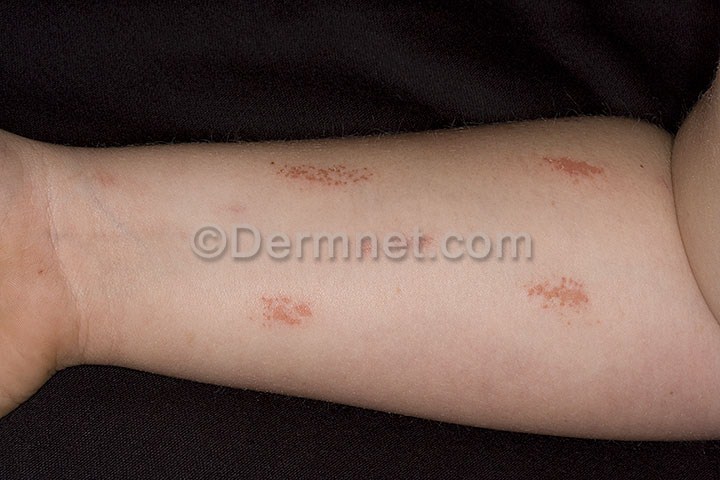
Disease: Eczema Photos